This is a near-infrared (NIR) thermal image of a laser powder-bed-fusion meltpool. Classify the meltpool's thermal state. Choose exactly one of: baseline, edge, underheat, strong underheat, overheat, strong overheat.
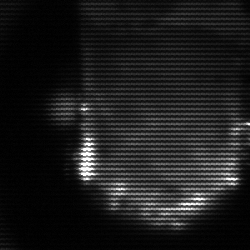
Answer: baseline